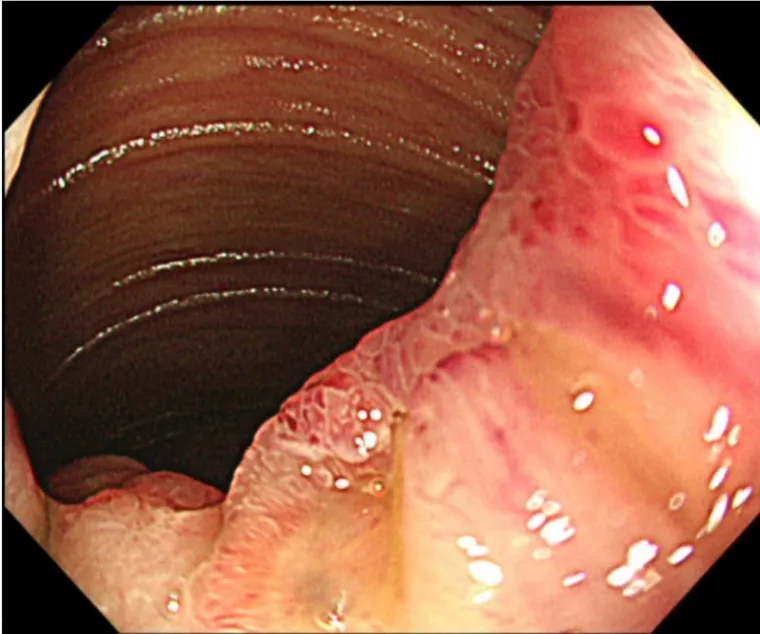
C) Findings on esophagogastroduodenoscopy. A protruding lesion in the third portion of the duodenum is seen, which the scope is able to pass through.
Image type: endoscopy (gi_endoscopy)